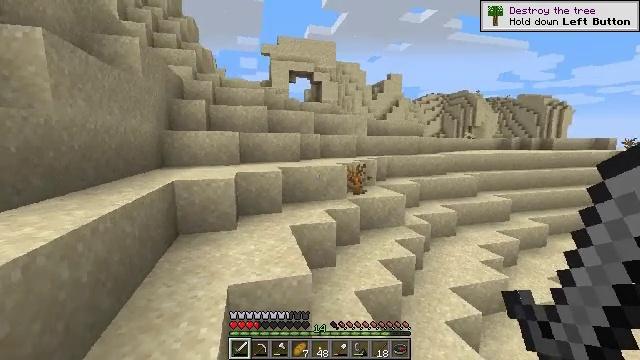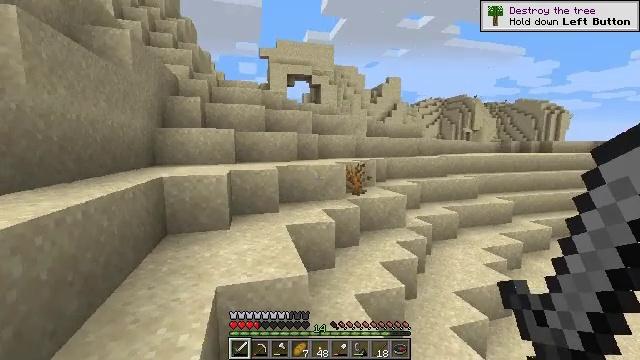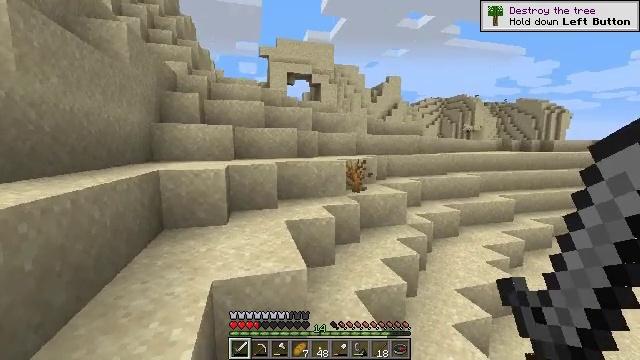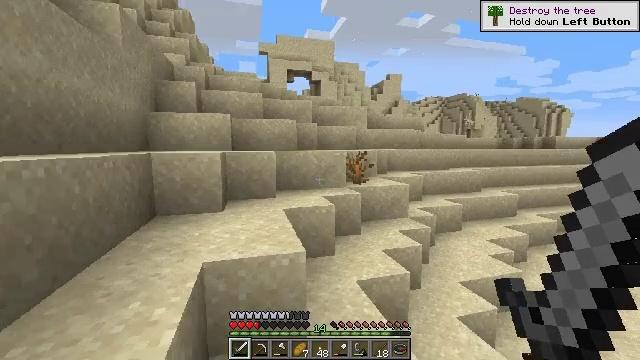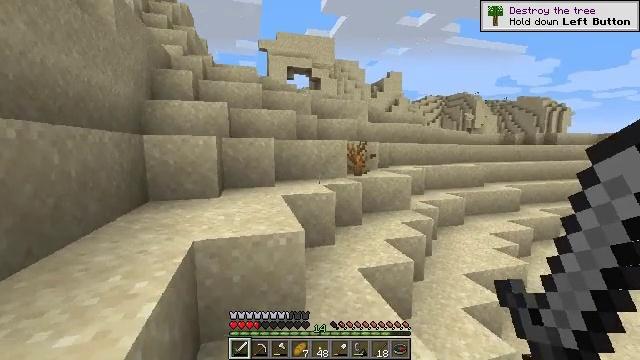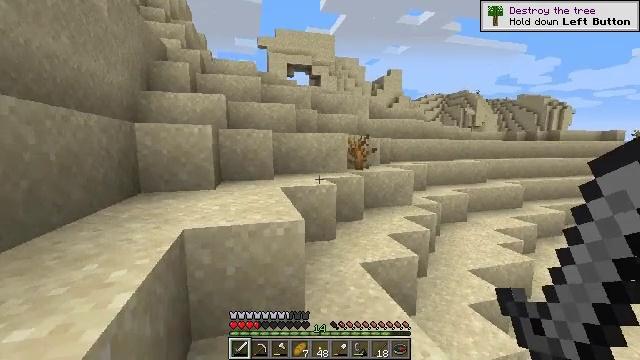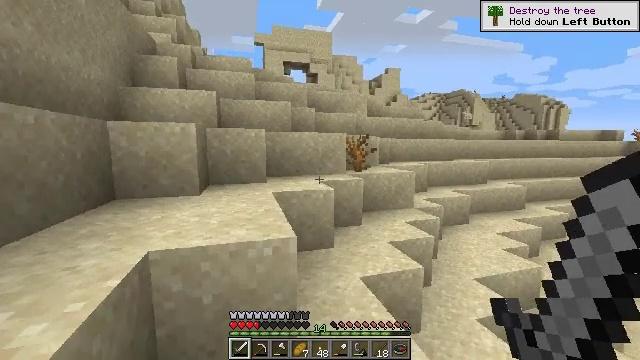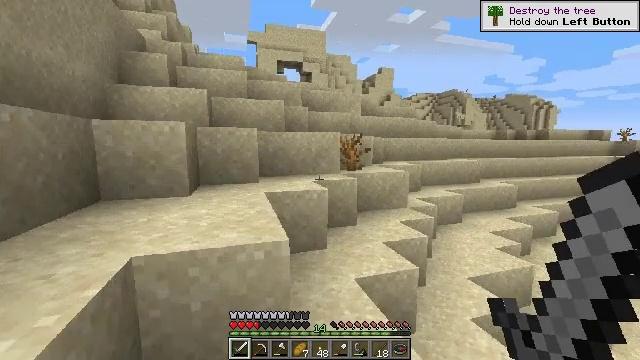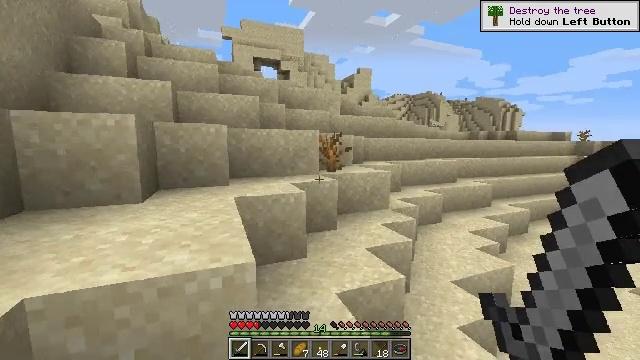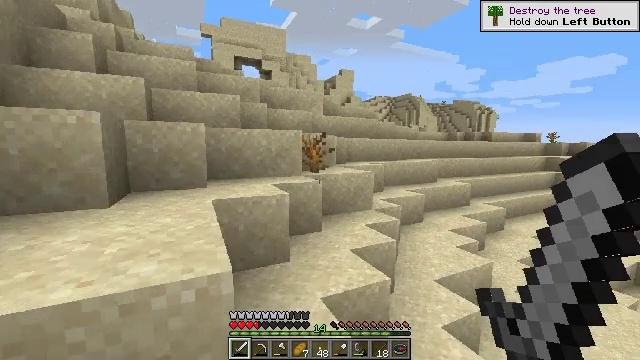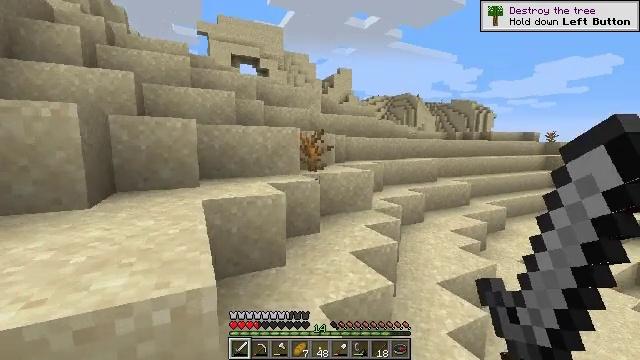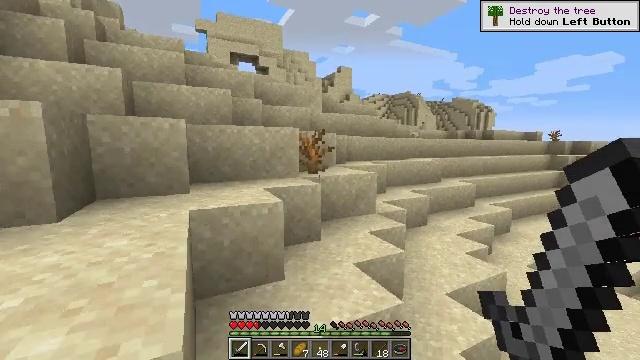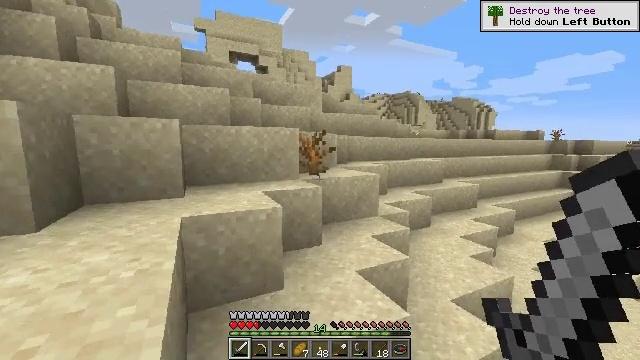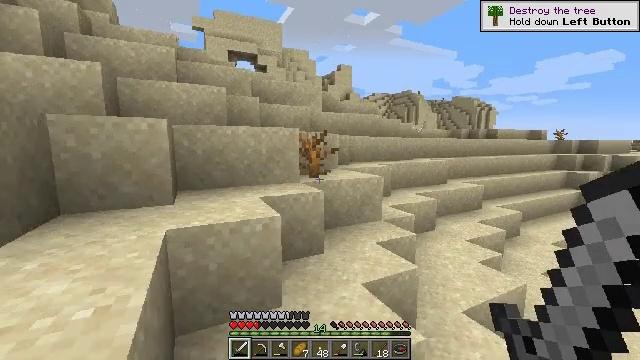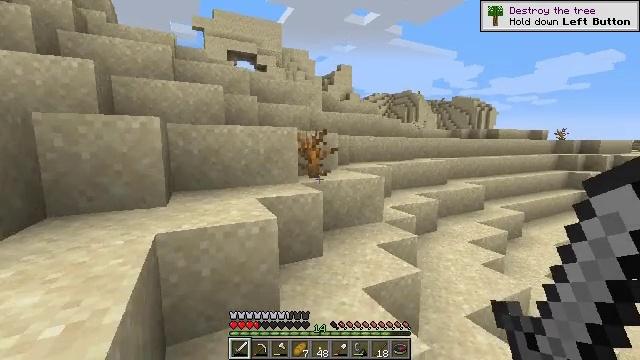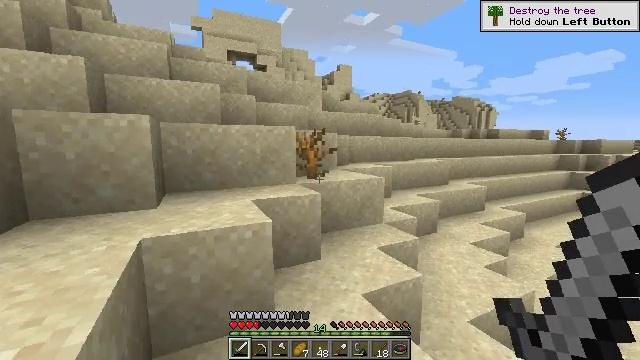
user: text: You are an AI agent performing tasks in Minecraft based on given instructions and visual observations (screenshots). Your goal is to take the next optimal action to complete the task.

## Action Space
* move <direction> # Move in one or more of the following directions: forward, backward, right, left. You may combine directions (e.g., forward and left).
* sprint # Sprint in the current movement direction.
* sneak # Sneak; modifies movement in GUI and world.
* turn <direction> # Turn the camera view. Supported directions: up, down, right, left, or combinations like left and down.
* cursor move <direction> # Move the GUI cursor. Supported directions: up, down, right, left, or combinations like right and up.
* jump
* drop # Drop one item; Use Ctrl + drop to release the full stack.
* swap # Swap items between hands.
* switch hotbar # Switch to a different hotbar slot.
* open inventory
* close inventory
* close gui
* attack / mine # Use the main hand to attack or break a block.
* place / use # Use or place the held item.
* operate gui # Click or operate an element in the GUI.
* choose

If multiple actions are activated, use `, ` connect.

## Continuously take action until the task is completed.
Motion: motion action
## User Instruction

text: Left click to mine the dead bush.
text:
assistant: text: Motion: move forward
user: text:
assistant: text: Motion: move forward
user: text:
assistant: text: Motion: move forward
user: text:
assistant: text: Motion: move forward
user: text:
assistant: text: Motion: move forward
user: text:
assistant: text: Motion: move forward
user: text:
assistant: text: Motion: move forward, turn right
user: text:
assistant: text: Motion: move forward, turn right
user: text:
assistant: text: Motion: move forward, turn right
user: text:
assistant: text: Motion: move forward
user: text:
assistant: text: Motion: move forward
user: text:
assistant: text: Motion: move forward
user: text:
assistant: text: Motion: move forward
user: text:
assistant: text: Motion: move forward
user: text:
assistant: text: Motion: move forward
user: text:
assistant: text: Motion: move forward
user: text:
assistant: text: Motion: move forward
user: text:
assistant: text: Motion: move forward
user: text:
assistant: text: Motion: move forward
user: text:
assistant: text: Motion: move forward
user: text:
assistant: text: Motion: move forward
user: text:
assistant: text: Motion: move forward
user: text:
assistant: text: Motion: move forward
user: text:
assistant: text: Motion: move forward
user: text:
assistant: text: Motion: move forward
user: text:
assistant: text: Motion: move forward
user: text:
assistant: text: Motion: move forward
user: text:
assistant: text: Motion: move forward
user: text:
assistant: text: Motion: move forward
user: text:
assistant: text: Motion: move forward